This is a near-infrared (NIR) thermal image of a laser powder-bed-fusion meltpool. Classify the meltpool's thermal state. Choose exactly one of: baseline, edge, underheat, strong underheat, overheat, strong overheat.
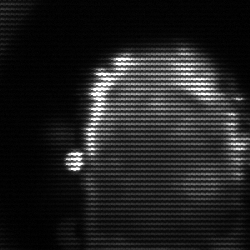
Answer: baseline